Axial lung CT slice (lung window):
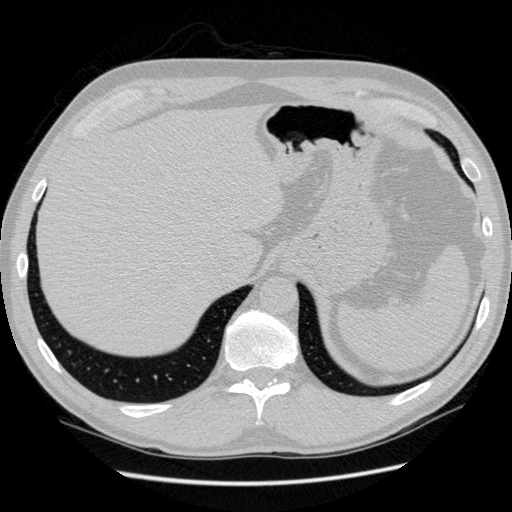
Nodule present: no